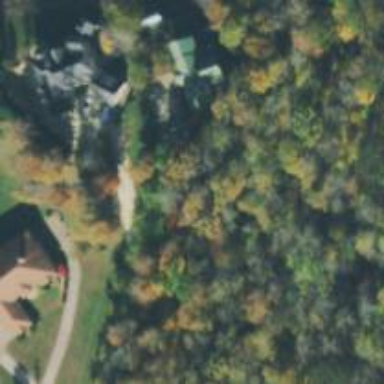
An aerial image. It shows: Driveway leading to service road.